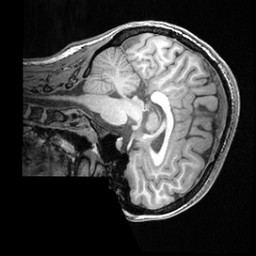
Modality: T1w
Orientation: sagittal
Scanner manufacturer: ge
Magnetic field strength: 3 T
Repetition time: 0.008572 s
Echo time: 0.003384 s